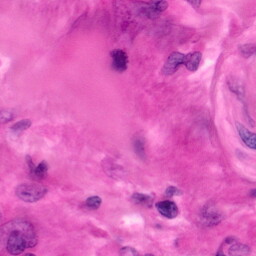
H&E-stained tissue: Pancreatic